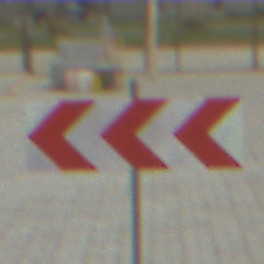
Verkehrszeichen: RichtungstafelnInKurvenGrossRechts
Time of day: MorningAfternoon
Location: Outdoor (Suburban)
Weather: PartlyCloudy
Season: NotSpecified
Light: Natural